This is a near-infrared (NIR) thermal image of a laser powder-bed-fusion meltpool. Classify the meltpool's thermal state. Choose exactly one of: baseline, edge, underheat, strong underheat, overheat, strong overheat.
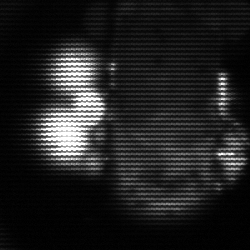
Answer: strong underheat